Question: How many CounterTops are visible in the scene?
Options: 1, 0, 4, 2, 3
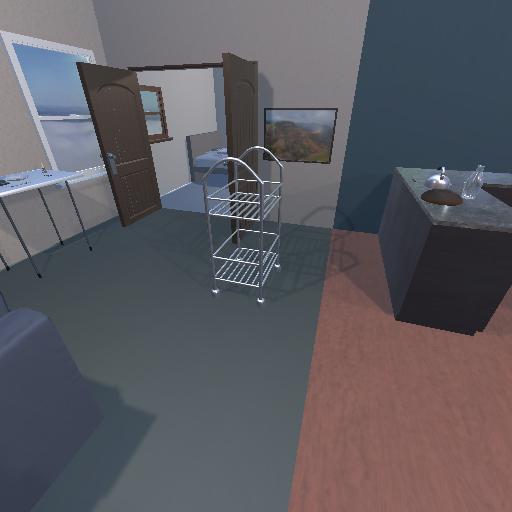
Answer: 1